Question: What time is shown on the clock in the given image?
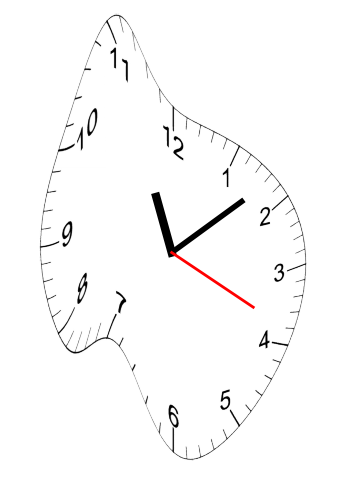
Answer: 11:08:19